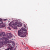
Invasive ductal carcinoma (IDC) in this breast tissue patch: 0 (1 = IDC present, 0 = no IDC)